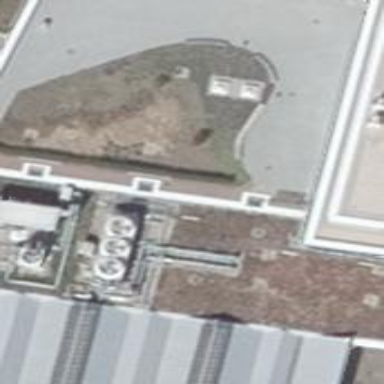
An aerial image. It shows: Part of building.